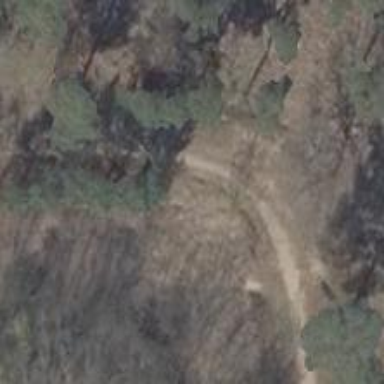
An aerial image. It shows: Sandy path.